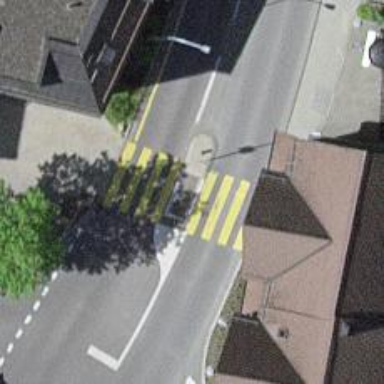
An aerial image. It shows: Uncontrolled road crossing with pedestrian island.